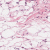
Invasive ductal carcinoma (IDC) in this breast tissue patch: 0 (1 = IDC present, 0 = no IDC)